Field crop: maize
Growth stage: 2
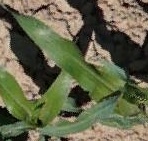
Species: maize